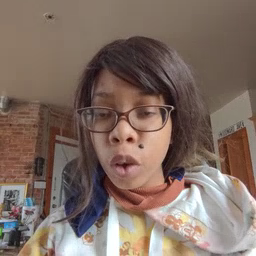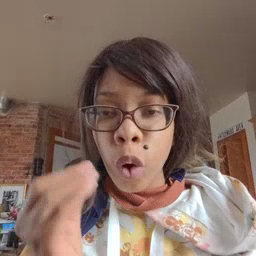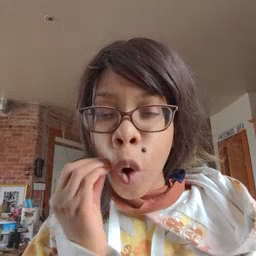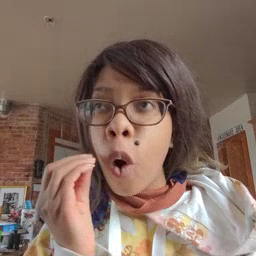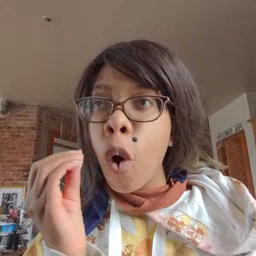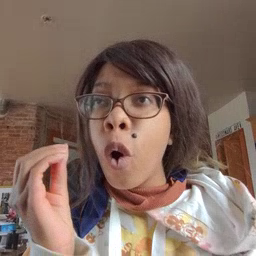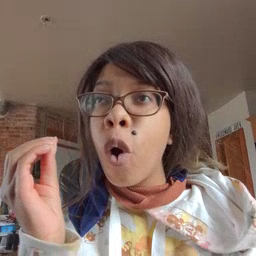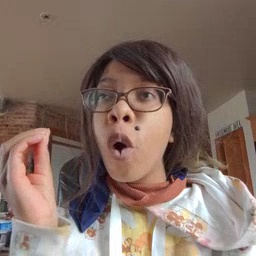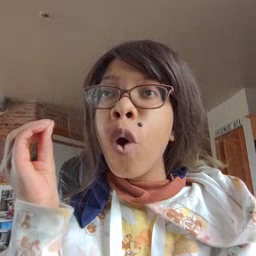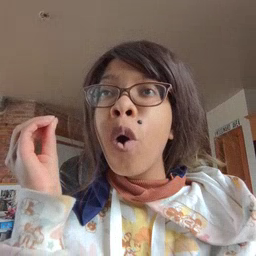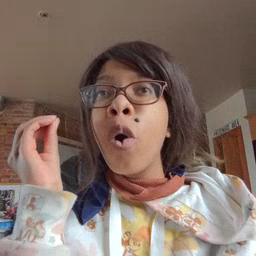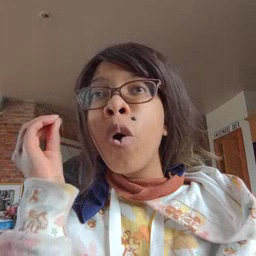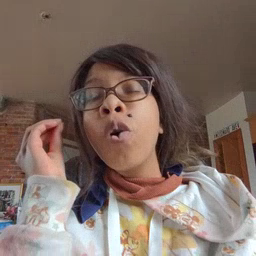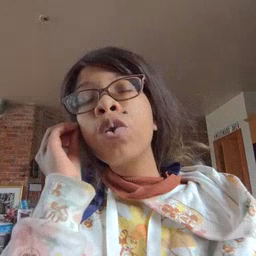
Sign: home